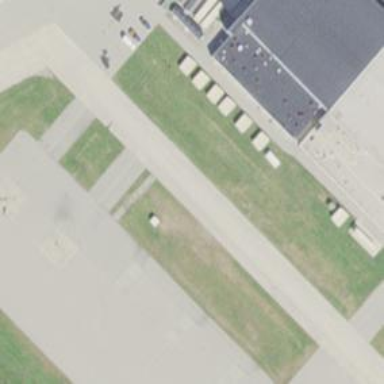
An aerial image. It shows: Image of taxiway at airport.